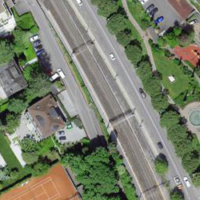
EUNIS habitat code: 54
Species observed at this site:
Tachybaptus ruficollis
Corvus corone
Podiceps cristatus
Motacilla cinerea
Cyanistes caeruleus
Mahonia aquifolium
Fulica atra
Viburnum tinus
Anas platyrhynchos
Chloris chloris
Aythya ferina
Aythya fuligula
Passer domesticus
Fringilla coelebs
Turdus merula
Chroicocephalus ridibundus
Phalacrocorax carbo
Larus michahellis
Cygnus olor
Parus major
Erithacus rubecula
Mergus merganser
Pica pica
Sitta europaea
Cinclus cinclus
Columba livia
Periparus ater